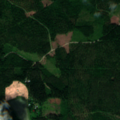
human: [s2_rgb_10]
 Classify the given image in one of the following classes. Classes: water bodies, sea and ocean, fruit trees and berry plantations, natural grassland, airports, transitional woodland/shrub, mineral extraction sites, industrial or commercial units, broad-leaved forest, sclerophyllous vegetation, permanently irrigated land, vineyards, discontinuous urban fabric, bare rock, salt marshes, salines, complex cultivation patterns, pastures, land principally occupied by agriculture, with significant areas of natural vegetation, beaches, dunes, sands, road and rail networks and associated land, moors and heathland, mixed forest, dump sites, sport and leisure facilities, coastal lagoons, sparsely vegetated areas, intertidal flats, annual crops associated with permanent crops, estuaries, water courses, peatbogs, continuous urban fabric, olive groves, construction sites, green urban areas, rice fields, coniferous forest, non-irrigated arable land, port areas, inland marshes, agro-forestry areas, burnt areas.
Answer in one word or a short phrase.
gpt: coniferous forest, mixed forest, transitional woodland/shrub